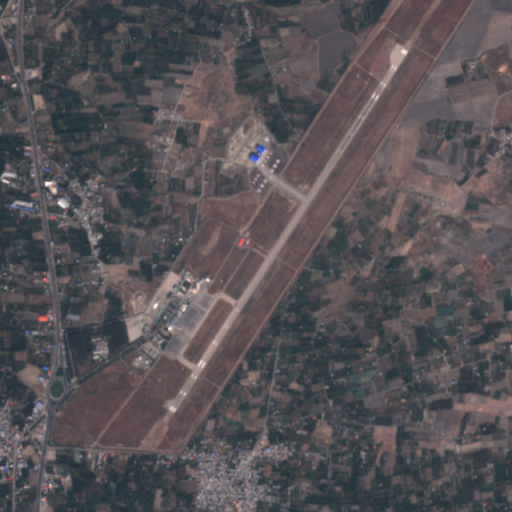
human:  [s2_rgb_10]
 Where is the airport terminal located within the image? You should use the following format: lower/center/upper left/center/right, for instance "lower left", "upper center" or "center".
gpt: The airport terminal is located in the center left of the image.
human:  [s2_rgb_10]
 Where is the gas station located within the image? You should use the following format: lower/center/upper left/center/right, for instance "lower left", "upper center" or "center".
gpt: The gas station is located in the lower left of the image.
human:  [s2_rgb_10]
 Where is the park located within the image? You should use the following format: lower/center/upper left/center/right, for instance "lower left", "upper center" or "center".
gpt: The park is located in the center left of the image.
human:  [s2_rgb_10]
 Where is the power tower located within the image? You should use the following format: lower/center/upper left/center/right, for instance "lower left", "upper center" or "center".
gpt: There is no power tower in the image.